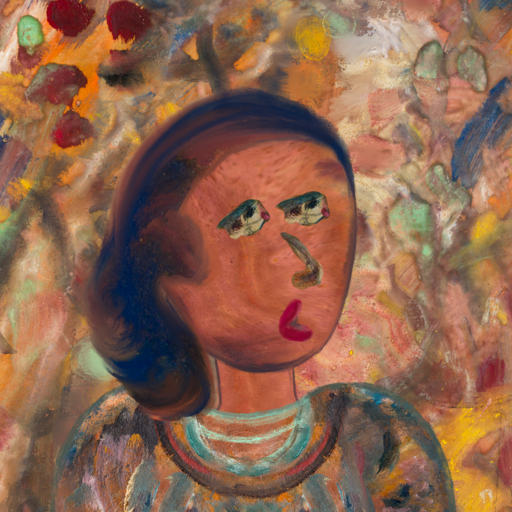
Background: Mother_And_Son_Mother, Head And Neck Side: Mother_And_Son_Mother, Face Side: Pipe, Bust: Boggyland, Hair Side: Mother_And_Son_Son, Head Accessory: Blank, Second Necklace: Blank, Necklace: Blank, Baby: Blank